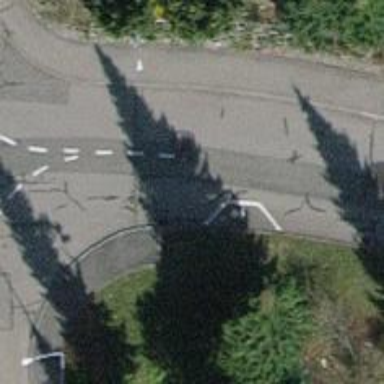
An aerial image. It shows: Chicane for traffic calming.